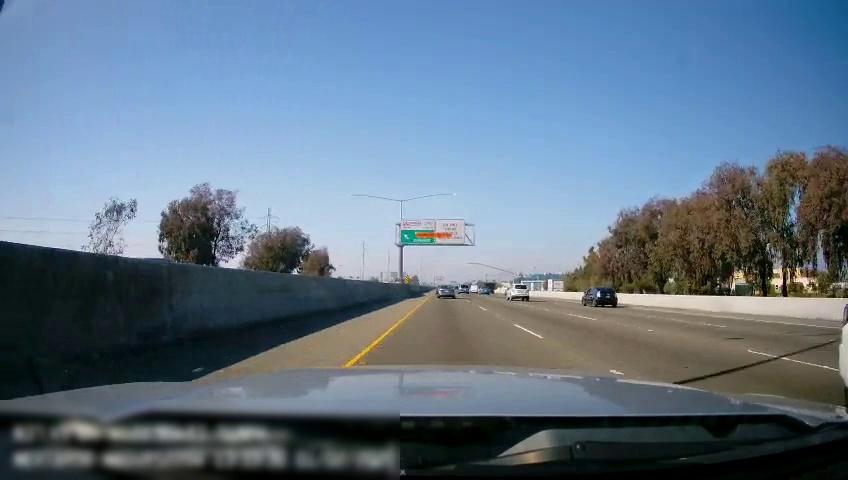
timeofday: Day
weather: Sunny
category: Drivable Space
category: Vehicles | Truck
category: Vehicles | Car
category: Vehicles | SUV
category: Vehicles | Car
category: Vehicles | SUV
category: Vehicles | Other LV
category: Vehicles | Car
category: Vehicles | Other LV
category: Lanes | Alternate Lane
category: Lanes | Current Lane
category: Lanes | Current Lane
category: Lanes | Alternate Lane
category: Lanes | Alternate Lane